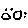
Label: circle